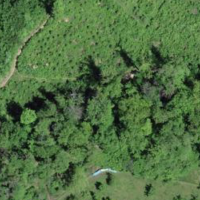
EUNIS habitat code: 25
Species observed at this site:
Vincetoxicum hirundinaria
Melittis melissophyllum